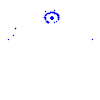
Particle: proton